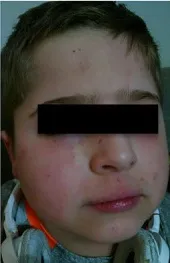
Facial eczema prior to.
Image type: medical_photograph (oral_photograph)